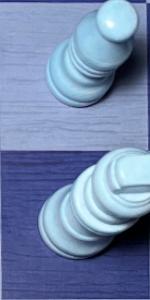
Label: King_White